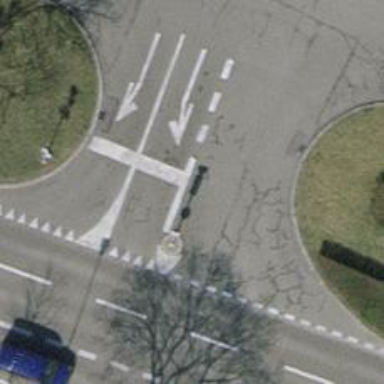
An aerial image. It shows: Road with traffic signals.